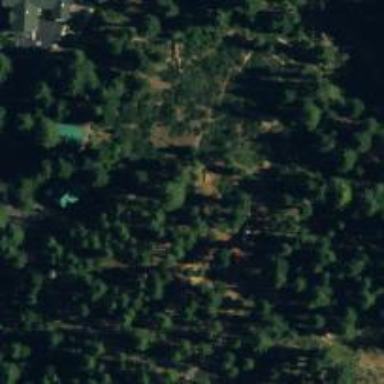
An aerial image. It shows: Evergreen forest with needle-leaved trees.